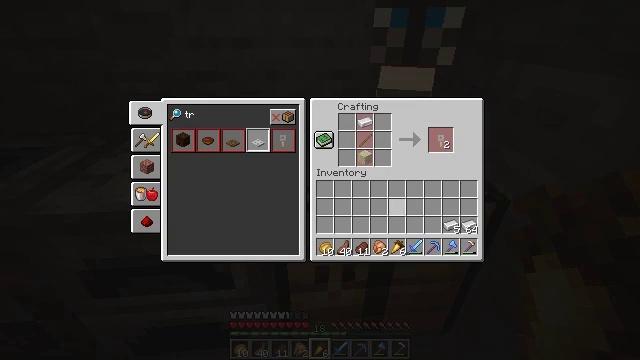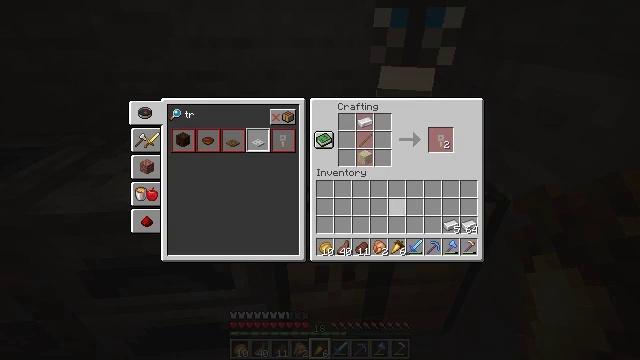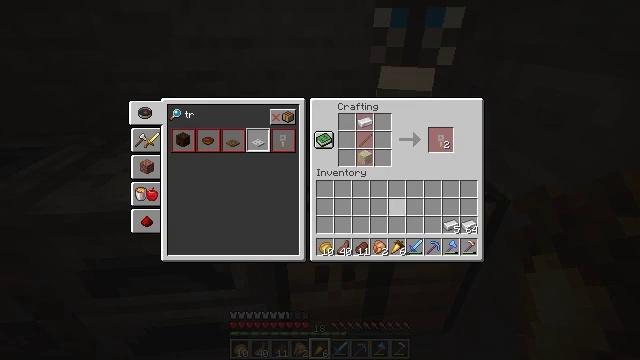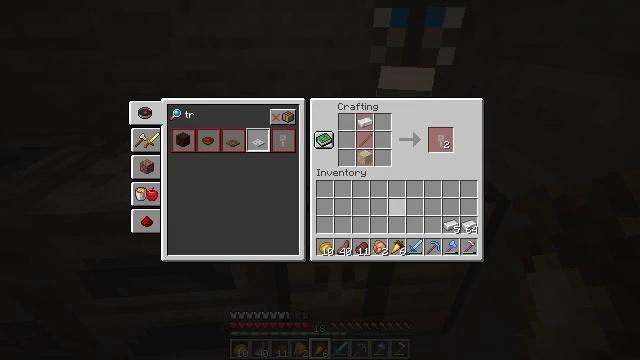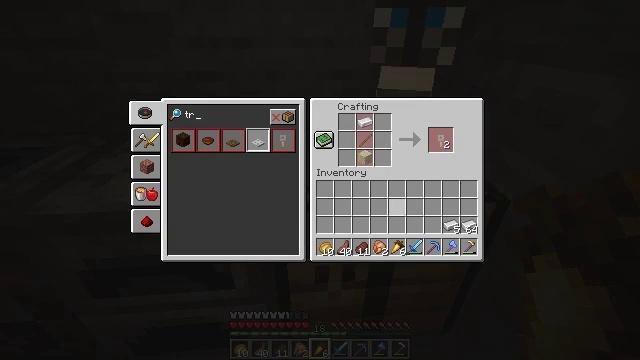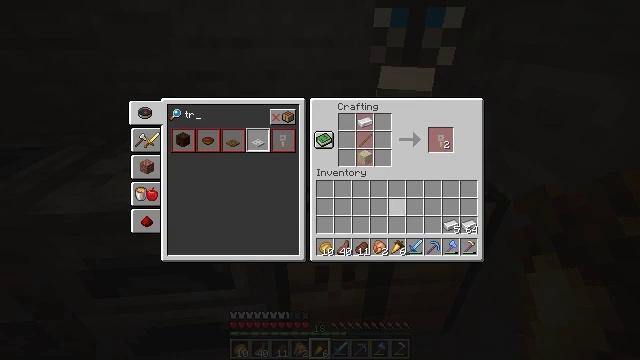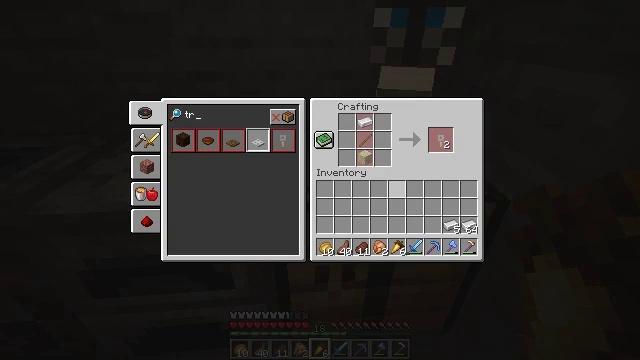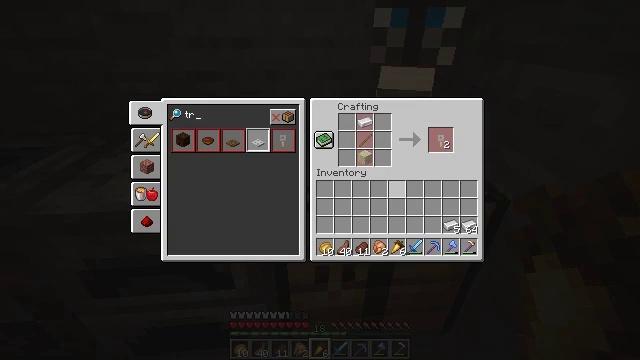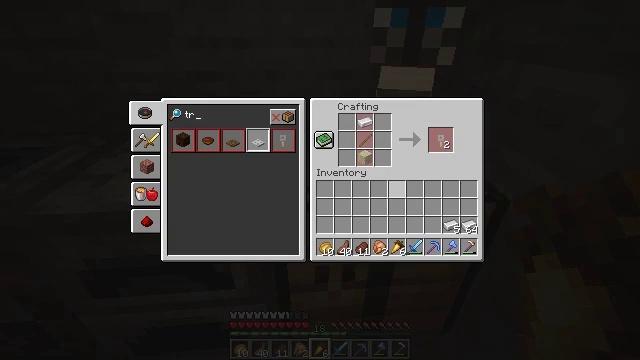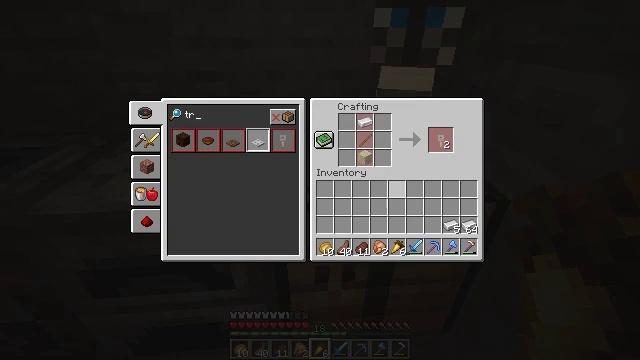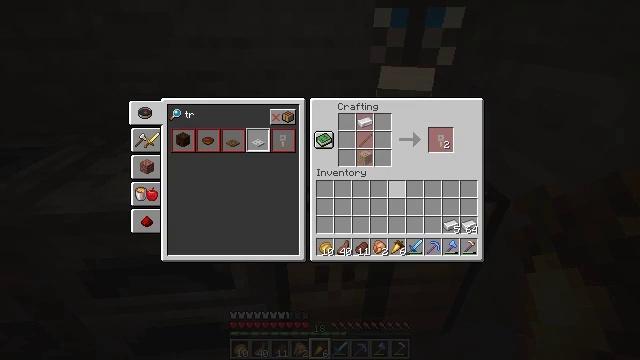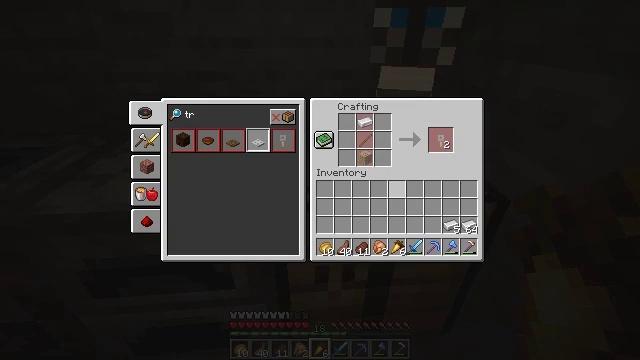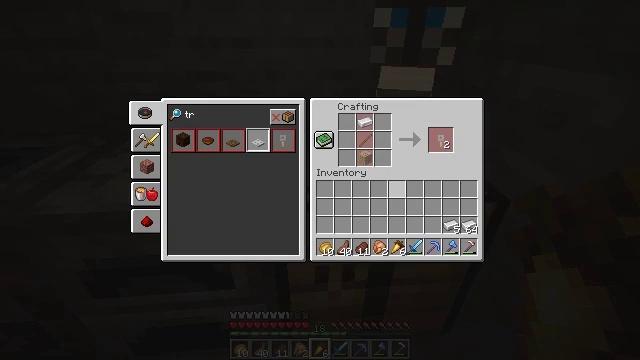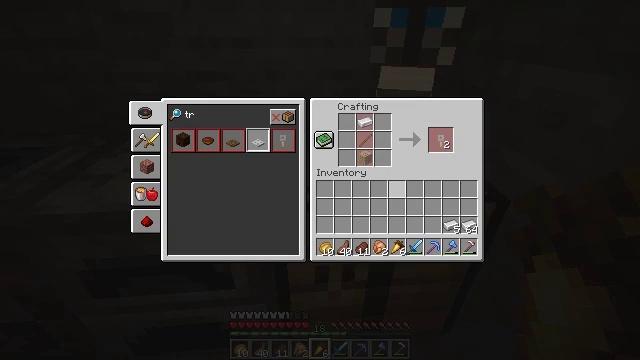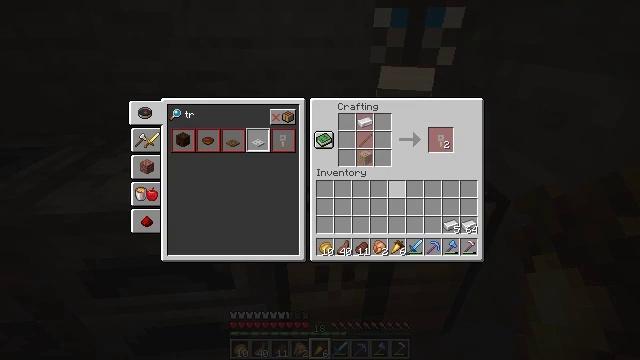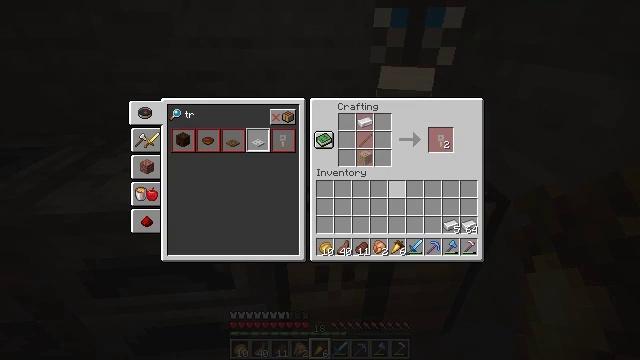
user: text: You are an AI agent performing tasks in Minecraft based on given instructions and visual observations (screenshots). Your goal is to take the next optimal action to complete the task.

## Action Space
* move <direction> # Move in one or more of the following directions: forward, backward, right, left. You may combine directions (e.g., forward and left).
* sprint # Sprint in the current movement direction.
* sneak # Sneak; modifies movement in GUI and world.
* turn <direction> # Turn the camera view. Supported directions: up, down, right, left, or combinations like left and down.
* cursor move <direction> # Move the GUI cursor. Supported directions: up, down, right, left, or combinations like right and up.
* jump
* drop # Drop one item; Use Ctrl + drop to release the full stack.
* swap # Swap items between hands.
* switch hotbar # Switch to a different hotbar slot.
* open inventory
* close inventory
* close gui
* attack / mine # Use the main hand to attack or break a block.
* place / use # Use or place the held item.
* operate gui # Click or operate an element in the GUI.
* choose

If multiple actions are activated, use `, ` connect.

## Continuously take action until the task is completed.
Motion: motion action
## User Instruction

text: Get a tripwire hook by using iron ingot, stick, and wooden plank at the crafting table.
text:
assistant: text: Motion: no_op
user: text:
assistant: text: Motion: no_op
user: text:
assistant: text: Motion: no_op
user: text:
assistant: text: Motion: no_op
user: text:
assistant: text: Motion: no_op
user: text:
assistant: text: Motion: no_op
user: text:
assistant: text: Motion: no_op
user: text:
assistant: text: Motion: no_op
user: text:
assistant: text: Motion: no_op
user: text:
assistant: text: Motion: no_op
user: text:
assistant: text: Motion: no_op
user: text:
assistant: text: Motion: no_op
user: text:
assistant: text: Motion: no_op
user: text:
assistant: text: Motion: no_op
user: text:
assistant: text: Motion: no_op
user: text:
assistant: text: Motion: no_op
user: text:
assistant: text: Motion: no_op
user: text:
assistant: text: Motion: no_op
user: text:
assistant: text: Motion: no_op
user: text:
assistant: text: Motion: no_op
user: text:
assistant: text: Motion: no_op
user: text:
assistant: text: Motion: no_op
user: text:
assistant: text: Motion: no_op
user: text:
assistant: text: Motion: no_op
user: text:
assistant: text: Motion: no_op
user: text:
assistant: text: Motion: no_op
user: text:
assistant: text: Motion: no_op
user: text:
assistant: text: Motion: no_op
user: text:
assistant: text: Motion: no_op
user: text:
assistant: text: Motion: no_op